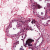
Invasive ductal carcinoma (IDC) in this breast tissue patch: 0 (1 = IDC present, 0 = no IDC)